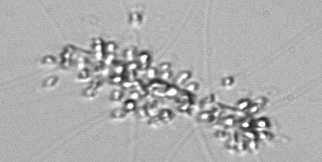
Label: Chaetoceros_didymus_TAG_external_flagellate